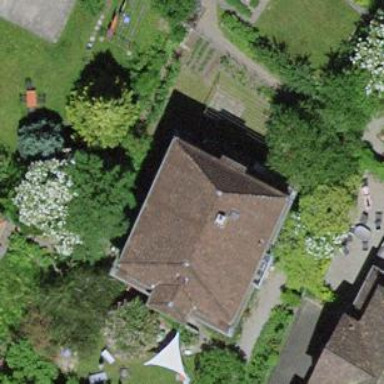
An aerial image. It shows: Residential building with mansard roof.